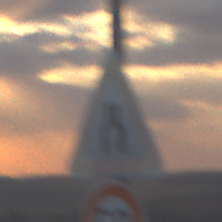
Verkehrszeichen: VerengteFahrbahn
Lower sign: Geschwindigkeit50
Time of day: SunriseSunset
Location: Outdoor (Nature)
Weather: PartlyCloudy
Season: NotSpecified
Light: Natural